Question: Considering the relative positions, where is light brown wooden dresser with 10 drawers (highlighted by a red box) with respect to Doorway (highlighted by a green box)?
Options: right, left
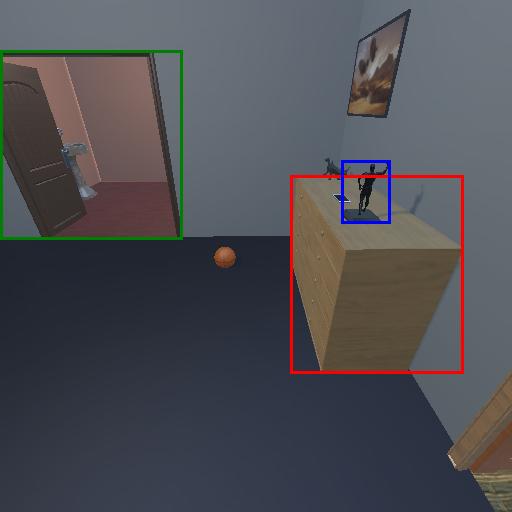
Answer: right